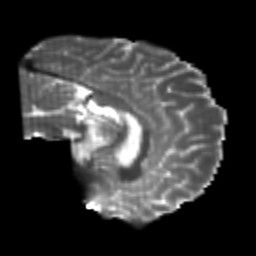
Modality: T2w
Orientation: sagittal
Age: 24
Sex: male
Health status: healthy
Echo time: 0.074 s